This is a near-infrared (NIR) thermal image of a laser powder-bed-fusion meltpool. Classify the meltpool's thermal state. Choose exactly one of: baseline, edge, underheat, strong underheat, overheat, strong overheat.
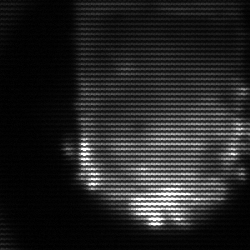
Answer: baseline